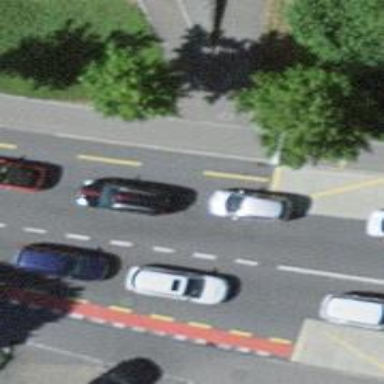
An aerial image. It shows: Secondary road with asphalt surface and lanes for both cyclists and pedestrians on both sides.